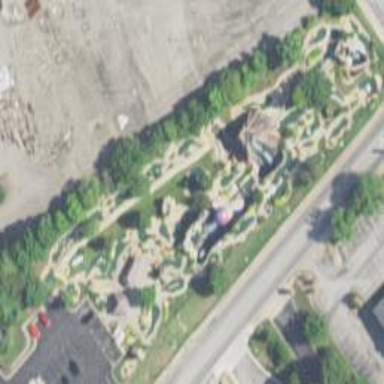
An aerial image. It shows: Miniature golf course.